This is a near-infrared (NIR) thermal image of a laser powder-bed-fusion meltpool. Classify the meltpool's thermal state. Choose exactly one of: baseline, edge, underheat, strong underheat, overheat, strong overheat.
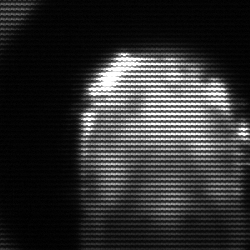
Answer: baseline